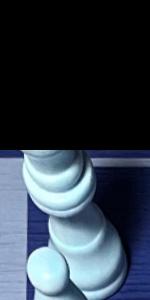
Label: King_White